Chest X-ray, PA view. Patient: 60 years old, sex M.
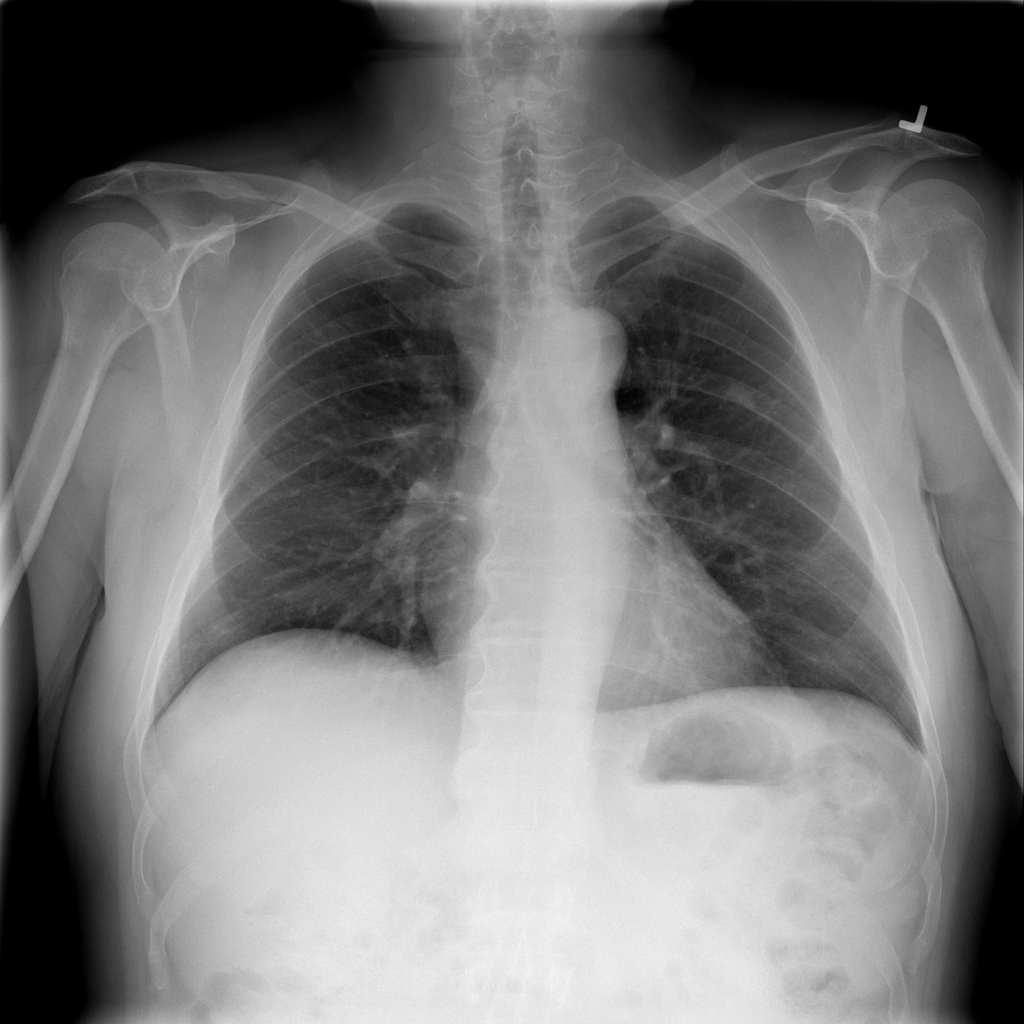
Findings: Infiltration